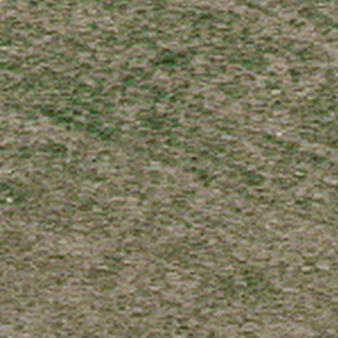
Label: other